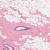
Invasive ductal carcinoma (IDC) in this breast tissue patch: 0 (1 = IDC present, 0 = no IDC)